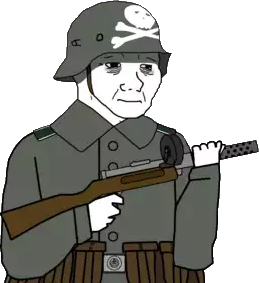
Label: 5_Doomer